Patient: sex M, age 36
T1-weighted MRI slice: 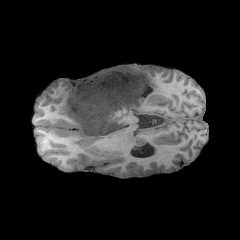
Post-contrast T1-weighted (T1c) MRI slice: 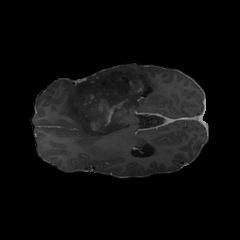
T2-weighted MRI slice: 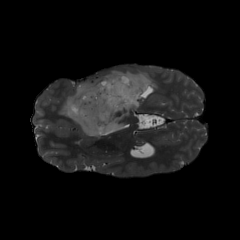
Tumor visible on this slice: yes
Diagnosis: Astrocytoma, IDH-mutant
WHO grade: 4